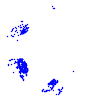
Particle: pion